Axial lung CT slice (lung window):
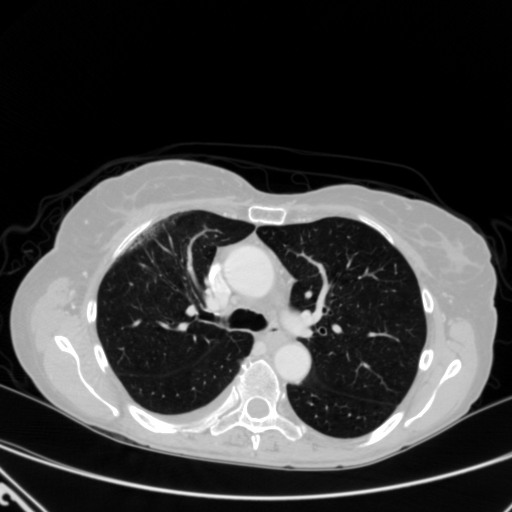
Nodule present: no